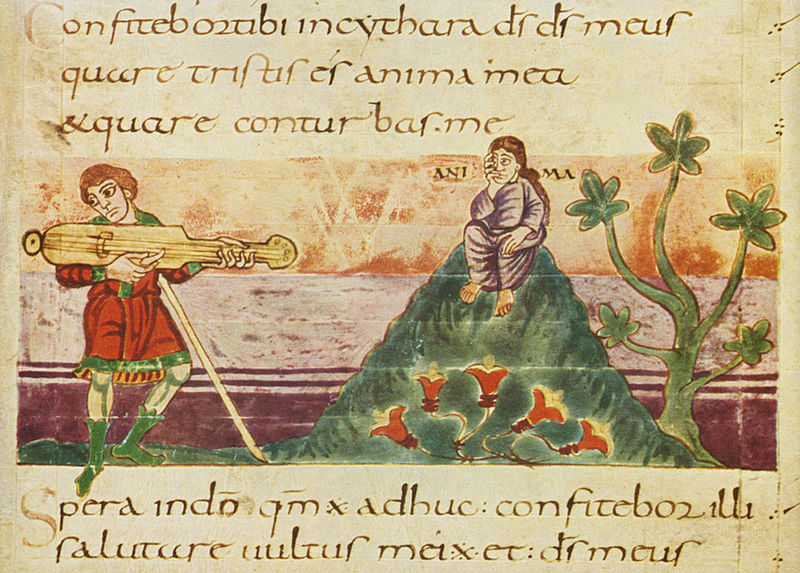
Titel: Stuttgarter Psalter / Bilderpsalter
Institution: Stuttgart, Württembergische Landesbibliothek
Schlagwörter: baum, berg, held, mann, grün, sitzen, blumen, frau, zeichnung, rot, malerei, trauer, instrument, gold, traurig, schrift, komplementär, buch, pergament, bratsche, mittelalter, laute, burgfräulein, lied, latein, buchmalerei, minne, minnesänger, rün, psalter, ständchen, karolingische minuskel, grashügel, stuttgarter psalter